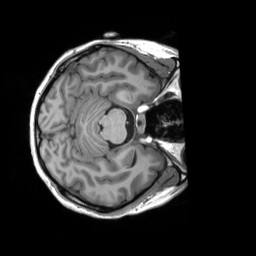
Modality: T1w
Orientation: axial
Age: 26
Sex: female
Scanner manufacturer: siemens
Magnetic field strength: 3 T
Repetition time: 2.53 s
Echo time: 0.00227 s